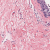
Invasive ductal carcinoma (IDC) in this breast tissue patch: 0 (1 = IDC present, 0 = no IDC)